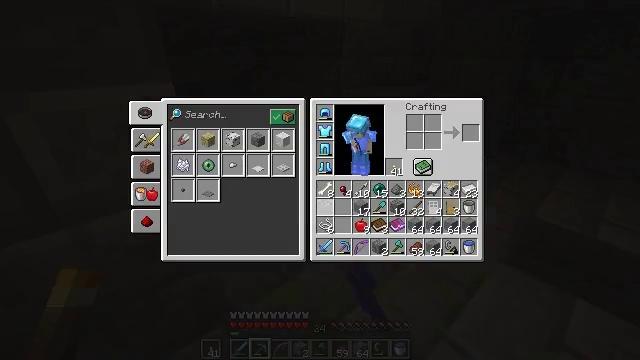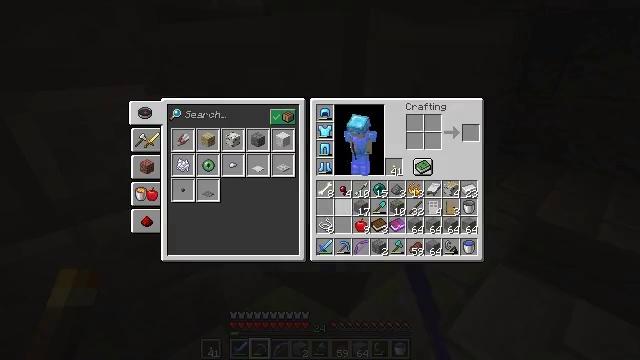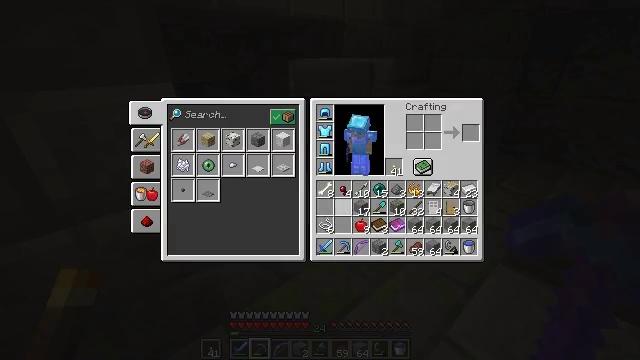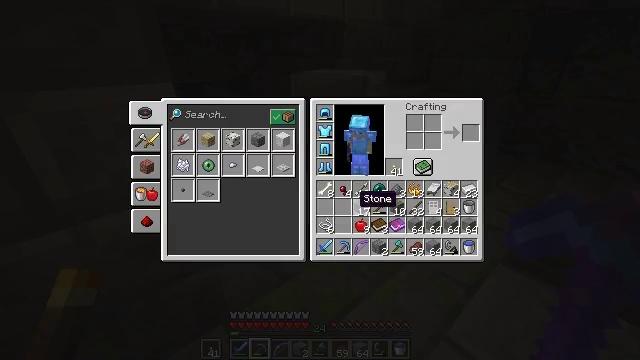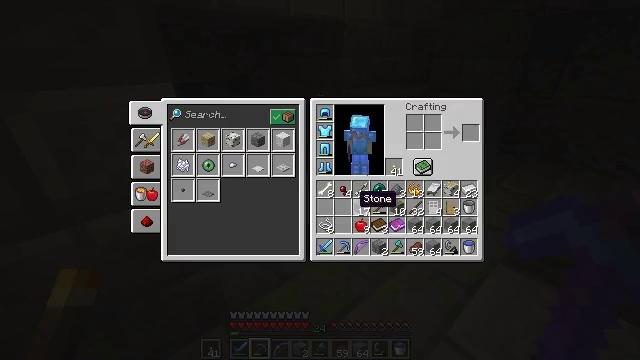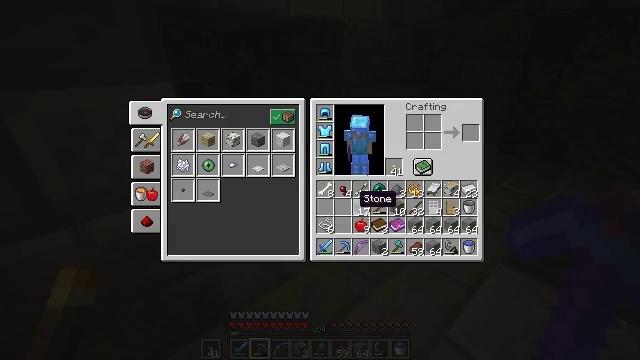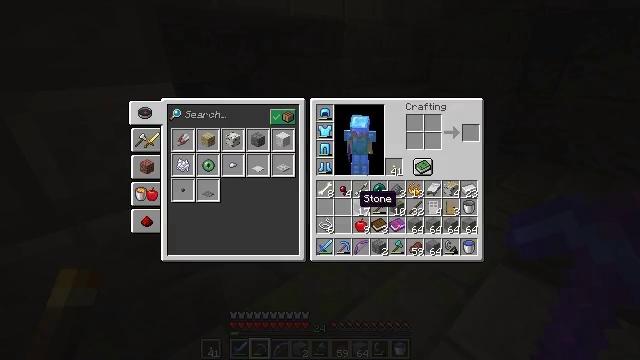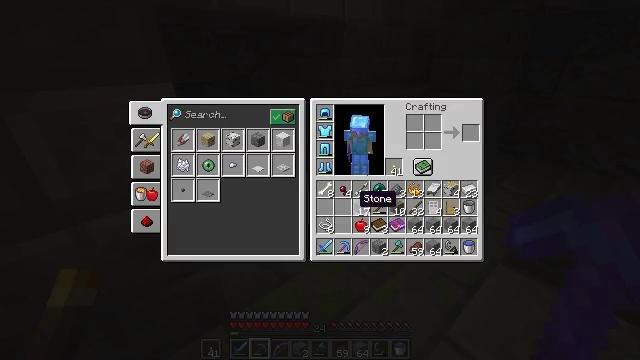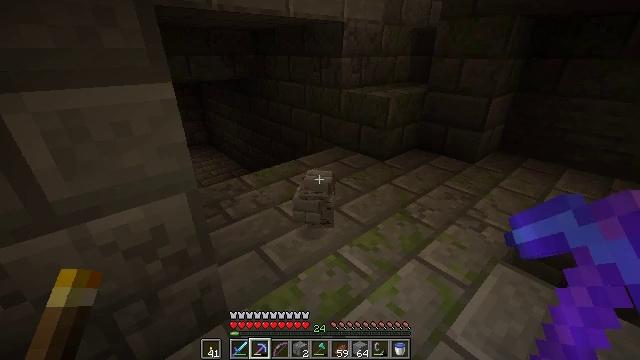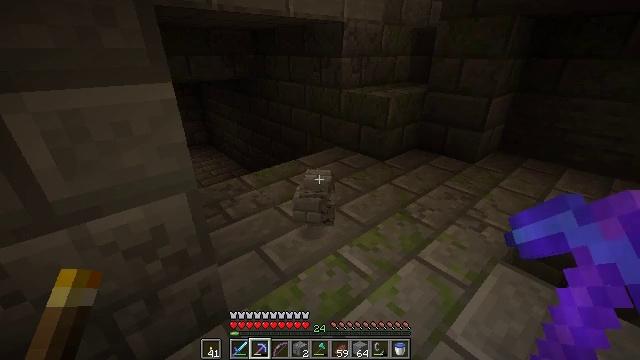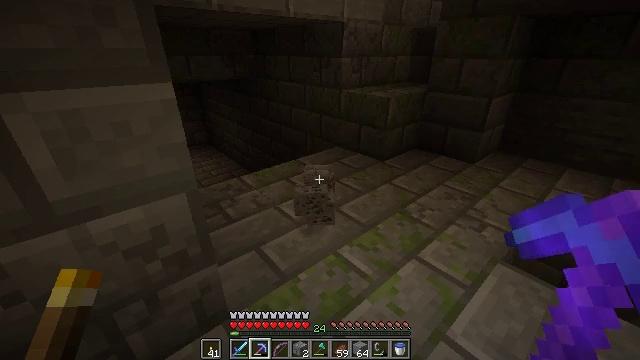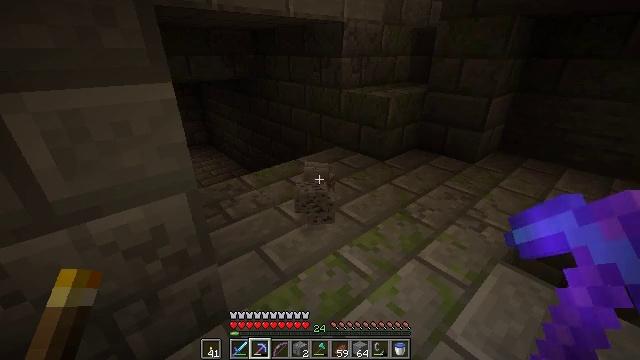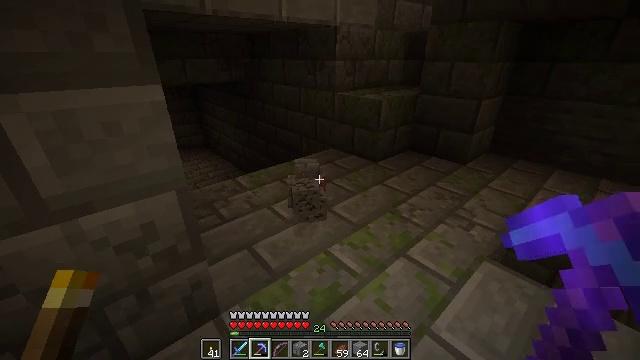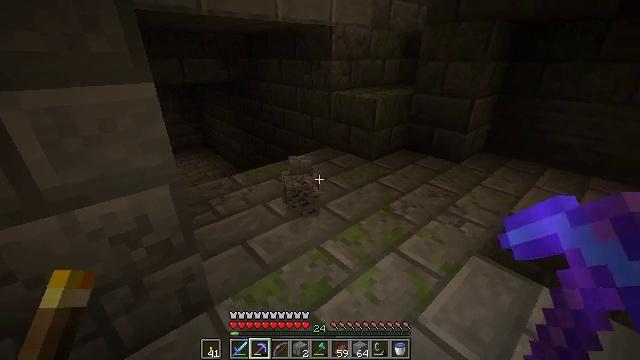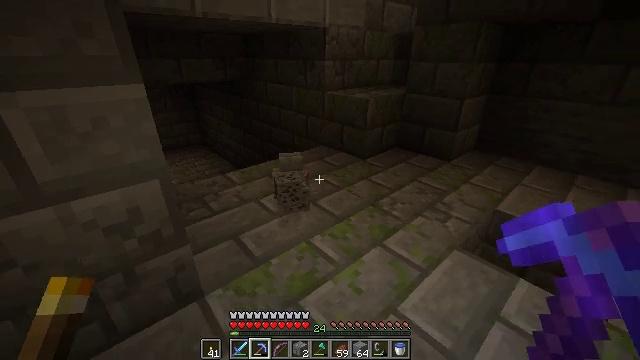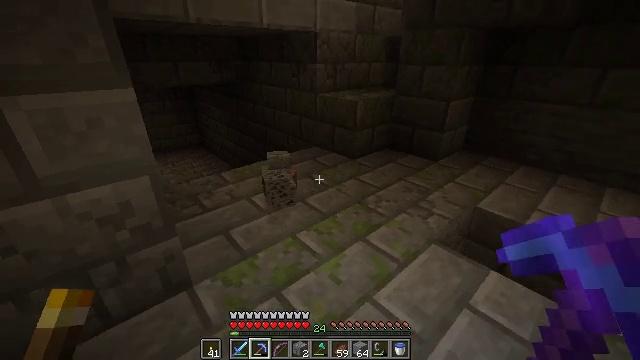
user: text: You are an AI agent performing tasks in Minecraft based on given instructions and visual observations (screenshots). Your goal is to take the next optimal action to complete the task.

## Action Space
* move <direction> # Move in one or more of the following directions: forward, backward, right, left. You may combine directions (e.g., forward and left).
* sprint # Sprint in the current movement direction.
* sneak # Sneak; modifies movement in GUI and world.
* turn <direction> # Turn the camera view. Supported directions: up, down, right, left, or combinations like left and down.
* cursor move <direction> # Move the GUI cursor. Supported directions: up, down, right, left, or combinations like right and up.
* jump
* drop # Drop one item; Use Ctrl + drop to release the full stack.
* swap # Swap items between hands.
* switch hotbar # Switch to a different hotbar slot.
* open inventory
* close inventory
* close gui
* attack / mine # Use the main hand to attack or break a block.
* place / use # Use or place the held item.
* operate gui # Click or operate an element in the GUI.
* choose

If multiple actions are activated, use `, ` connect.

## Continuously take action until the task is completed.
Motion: motion action
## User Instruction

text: Remove a cracked stone bricks from the inventory.
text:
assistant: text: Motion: sprint, turn right
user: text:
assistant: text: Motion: sprint, turn right
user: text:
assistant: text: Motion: sprint
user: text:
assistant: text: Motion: no_op
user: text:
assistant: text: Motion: no_op
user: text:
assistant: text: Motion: no_op
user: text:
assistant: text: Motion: no_op
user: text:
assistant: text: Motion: no_op
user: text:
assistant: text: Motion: no_op
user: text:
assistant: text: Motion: no_op
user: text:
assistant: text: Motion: no_op
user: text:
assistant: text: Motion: move back and move right
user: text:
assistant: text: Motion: move back and move right
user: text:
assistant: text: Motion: move back and move right
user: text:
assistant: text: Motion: move back and move right
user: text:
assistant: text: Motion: move back and move right, turn up
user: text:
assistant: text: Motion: move back and move right
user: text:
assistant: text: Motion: move back and move right
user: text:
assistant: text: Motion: no_op
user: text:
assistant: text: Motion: no_op
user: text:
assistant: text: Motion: no_op
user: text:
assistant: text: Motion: no_op
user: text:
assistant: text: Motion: turn right and down
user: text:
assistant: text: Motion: turn right and down
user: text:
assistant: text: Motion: turn right
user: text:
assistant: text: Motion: turn right
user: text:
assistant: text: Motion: turn right
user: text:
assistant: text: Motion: turn right and up
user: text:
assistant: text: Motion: move forward
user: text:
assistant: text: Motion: move forward